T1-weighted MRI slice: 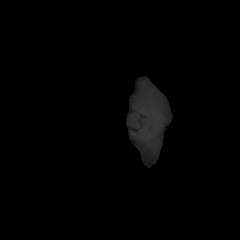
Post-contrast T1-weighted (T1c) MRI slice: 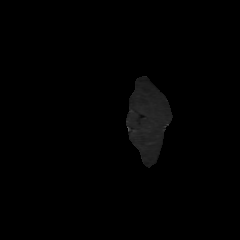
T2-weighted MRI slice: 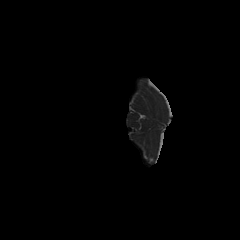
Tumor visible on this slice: no